Question: ## Update
My intent with this question was to complete the migration of my eclipse project to Android Studio and keep all the file history. I when to a path where I started with a clone of the eclipse project , but ran into the following issue. I reworked this starting with a copy of the eclipse repro rather than a clone and managed to get exactly what I wanted (see my answer below)
## Original question:
I migrated my eclipse project to android studio. In an attempt to retain the git history, I cloned the existing eclipse repo into a temp space /tmp/git_rename (for example)
In that cloned repro I did the following:
1. removed any files that would not be needed in Android studio (projects setting for example)
2. moved the source and resource directories to the locations they would be in android studio (for example I moved the contents of src to app/src/main/java)
I did this by creating a few new branches. committing and merging them back into master as I did it.
What I then had was a git repo that had the source files in the same locations at the source files in the migrated android studio project
I then copied this .git directory in the the root of my android studio directory
I think this did most of what I wanted (I can see the history of all my java and resource files).
The problem is that since I did a clone, all the old branches are just references to the old eclipse repo, as shown below. I would really like this to be a "standslone" repository, with all the old branches, commits local to it. I also have the problem that I have a local master and a remote master. I would then push that to some remote for backups.
I imagine this should be fairly easy to do, but I am close to what I want, and I don't really want to break anything.
---

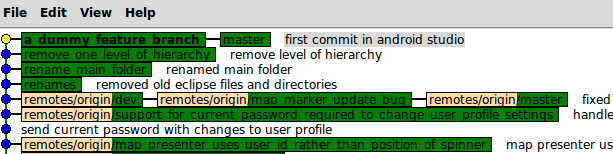
Answer: I went back and did this from scratch one last time. I will document what I did, hopefully it will help someone else find a good approach to migrate an eclipse ADT project to Android Studio and maintain all the git history (it was not obvious to me).
This assumes you have gone through the migration wizard and have an Android Studio version of your app migrated, but you now want to get all the git history moved over as well.
If you have not done that yet, it's fairly strait forward, you can start with the instructions on the developers page found <URL>
Once you have completed the migration, you will have a of your source code in Android Studio, but no git history. Here is how I got mine moved over.
The basic idea is to create a .git directory that has all the existing history, but structure as what android studio uses, then copy that to your project root. It is a fairly easy process, but I wrote down every gory detail here. You could probably skip some of these steps (like making the new branches), but this is what I did.
1. make sure you have every thing committed and are pointing to master in you eclipse repo
2. copy (via cp -rp , not git clone) your existing eclipse git repo to a temp area. Note you are copying the entire repo, all files, directories, etc including the .git directory
3. go to the temp area and use git to confirm that everything is there, ie no changes are pending
4. create and switch to a branch called delete_things_not_needed_in_A_S
5. use rm -r to remove anything that will not exist in android studio. For me I was left with src, my manifest, and the .git directory (you could just selectively copy I guess, rather than copy and delete)
6. use git to commit these changes and merge them into master, then create a new branch called move_directories_to_match_as_structure.
7. now go into the temp area and create any directories need to match the Android Studio Structure. for example in AS the package root is under app/src/main/java vs in eclipse it is directly in the root of the project directory.
8. next move , using mv, the directories you are keeping into the locations they would exist in Android studio. What you should end up with is a directory small subset of what you had in your eclipse repo, but the directories matching what AS is expecting.
9. remove any "left over" directories, such as the original src (you moved the contents of that to another location, but the directory still exists)
10. Do an final check, at this point you should only have the directories containing the files in which you want to retain the history for and the .git directory, nothing else.
11. using git, commit those changes, merge them in to master, and create (and switch to) a final new branch called files_added_by_android_studio
12. use cp -rp to copy (this is important) ONLY the .git directory into you android studio project root. Note the only change you are making to the migrated android studio project is to copy the .git directory in.
13. create or or update your .gitignore files in the root of your android project directory and in the app subdirectory with what I have shown below.
14. in the root of you android studio project, use git gui (or git status) to confirm that there are only a hand full of new files
15. commit and merge them into master
16. start android studio and enable version control integration (under VCS on the main menubar)
That should do it. It sounds more complicated than it really is. Basically you are copying your existing .git folder , modifying it so that it expects to see the changes where they will occur in android studio rather than were they did occur in eclipse and then copying that modified .git folder into you android studio project.
Here are the two .gitignore files I used:
in the project root.
'''
.gradle
/local.properties
/.idea/workspace.xml
/.idea/libraries
.DS_Store
/build
'''
in the app folder:
'''
/build
'''